Question: I'm using c# and I have stored report.xls is "Resources" folder as shown in the below image. How can I save this to the disk?
Any suggestions please?

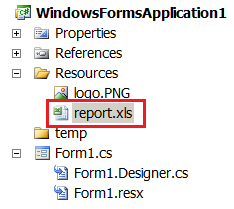
Answer: Assuming that you have added your 'report.xls' as a resource file via the project resources:

'''
using (System.IO.FileStream fs = new System.IO.FileStream("C:\Somelocation\report.xls", FileMode.OpenOrCreate, FileAccess.Write, FileShare.Write))
{
byte[] data = Properties.Resources.report;
fs.Write(data, 0, data.Length);
}
'''